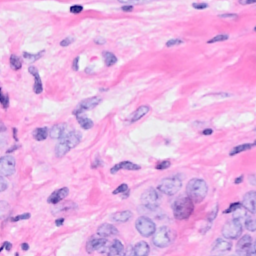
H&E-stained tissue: Breast